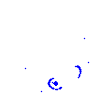
Particle: proton